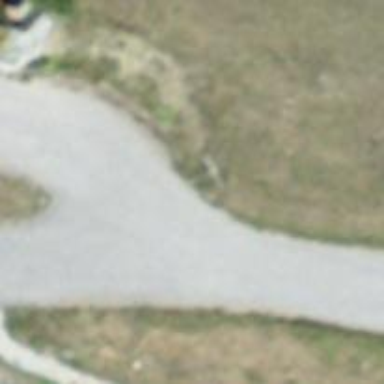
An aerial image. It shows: Residential road with asphalt surface. The road is of grade1 tracktype.